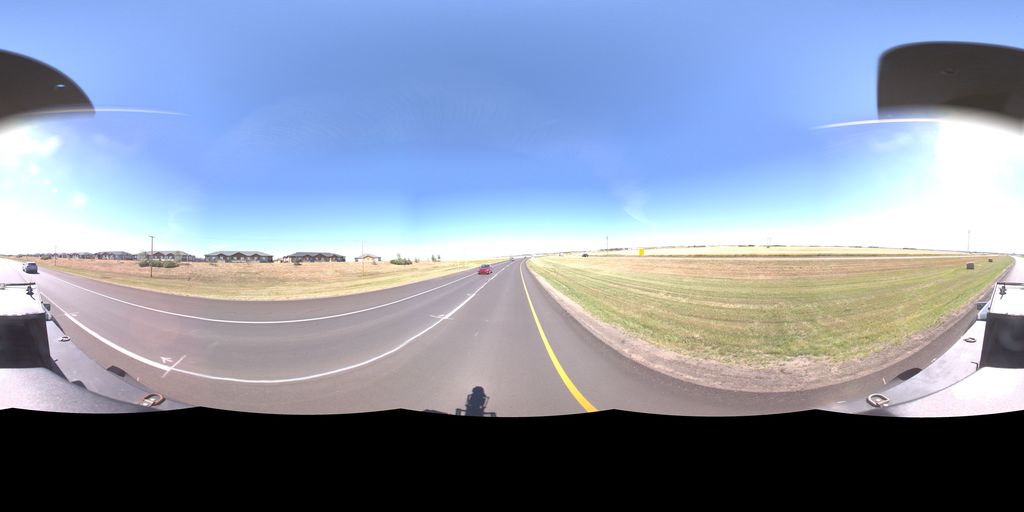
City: saskatoon